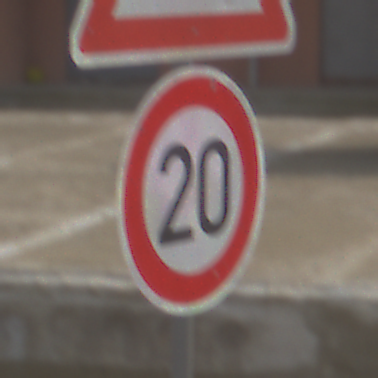
Verkehrszeichen: Geschwindigkeit20
Zusatzzeichen oben: KurveLinks
Umgebung: Outdoor, Urban
Tageszeit: MorningAfternoon
Wetter: PartlyCloudy
Licht: Natural
Jahreszeit: NotSpecified
Kontrast: HighContrast